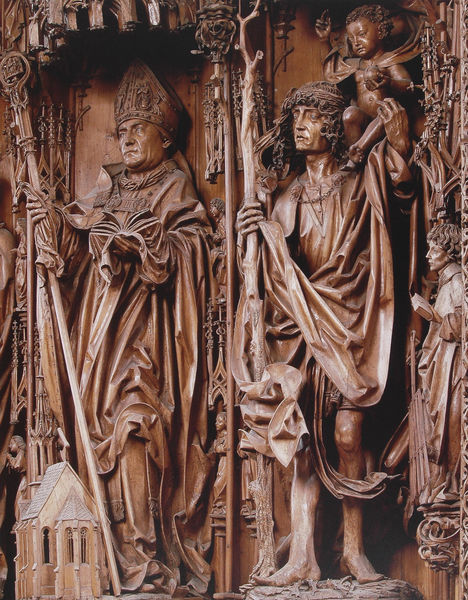
Titel: Hochaltar, Mittelschrein, hl. Wolfgang und hl. Christopherus
Künstler: Meister des heiligen Christophorus
Standort: Kefermarkt  (Oberösterreich)
Institution: St. Wolfgang
Schlagwörter: mann, umhang, menschen, braun, fenster, holz, männer, haus, bibel, falten, johannes, tragen, stamm, hütte, kirche, figur, gewand, haare, mantel, kind, gotik, krone, locken, schulter, stock, engel, putto, skulptur, statue, perücke, relief, holzschnitt, modell, stab, figuren, bischof, papst, detail, bildhauerei, bronze, faltenwurf, plastik, foto, barfuss, knabe, buch, bruan, kardinal, altar, schnitzerei, photo, verziert, statuen, gotisch, kanzel, christus, jesus, jesus christus, dornen, geistliche, heiliger, mitra, heilige, hirtenstab, heilig, schrein, geschnitzt, schnitzen, zepter, masswerk, king, jesuskind, gewände, spätgotik, masserk, retabel, schnitzaltar, stifter, schmied, christ, flügelaltar, katholisch, bischofsstab, abt, evangelist, christopherus, christophorus, hl. christophorus, holzaltar, riemenschneider, schnitzfiguren, faltenwurd, lindenholz, holzschnitzerei, kirchenmodell, patron, christoferus, baumstab, bischofsmütze, chirstophorus, christoforus, christoph, christopherusa, gwänder, hl. christopherus, hl. chstistoph, hl. chstistophorus, holfiguren, kirche glaube, paps, rochus, schmieden, schristentum, tilman riemenschneider, heiliger johannes, kristlich, mann bruan